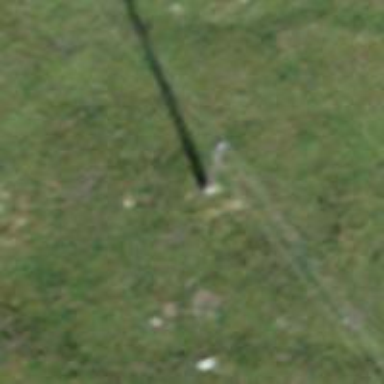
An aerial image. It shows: Power pole.